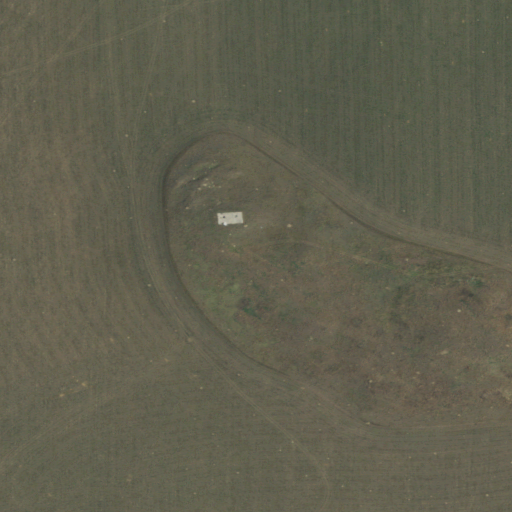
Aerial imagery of mountain in South Dakota named Poverty Point containing pasture, grassland, and cultivated crops